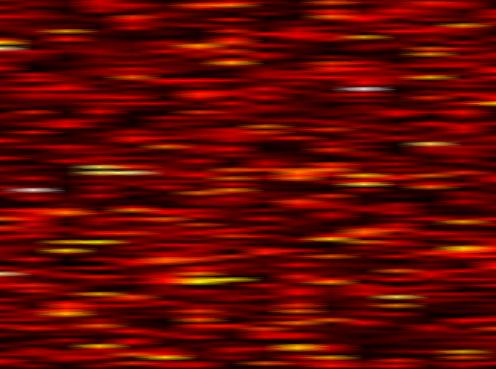
Label: UFMC